Question: I've been having frustrating issues with the Android debugger. I can debug and step through code sometimes, then in other parts of the code (lately in try/catch situations), it goes down to the catch {} block and there is no information on the exception and it doesn't even Log.e it to console. Notice how in the screenshot I've stepped into the catch block, but there is no live variable context, its as if it is in normal content assist mode. Watch expressions show

Can anyone shed light on these frustrating issues I'm having? The weird thing that the debugger works fine in other parts of the code.
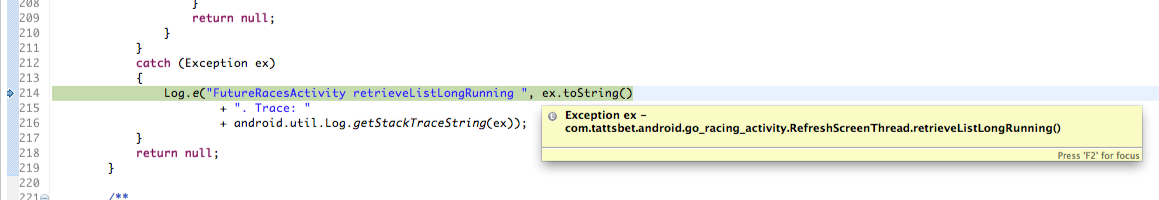
Answer: Eclipse + ADT is notorious for acting <URL>, which often leads me to just make sure that 'Project > Build Automatically' is checked and then simply fire up a 'Project > Clean...'.
Sometimes even that doesn't help. So I just close Eclipse and re-start it. Works most of the time.
When even this doesn't help, I close Eclipse, run 'CCleaner' and reboot. .
Weird but true.